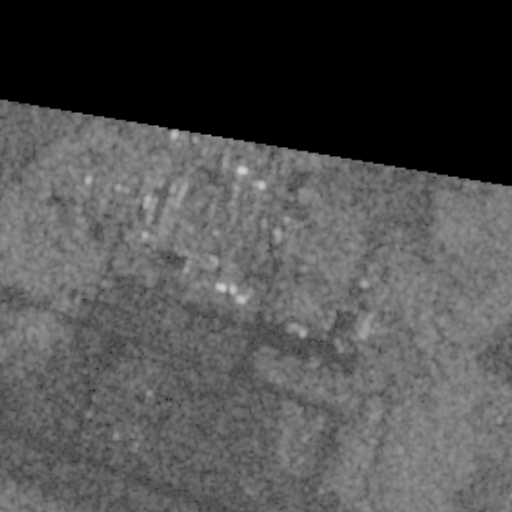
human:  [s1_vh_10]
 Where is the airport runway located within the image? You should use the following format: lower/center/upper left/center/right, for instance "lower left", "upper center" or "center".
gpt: The airport runway is located in the lower left of the image.
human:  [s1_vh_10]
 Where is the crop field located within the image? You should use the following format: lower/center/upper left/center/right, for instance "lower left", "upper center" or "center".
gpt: The crop field is located in the lower right of the image.
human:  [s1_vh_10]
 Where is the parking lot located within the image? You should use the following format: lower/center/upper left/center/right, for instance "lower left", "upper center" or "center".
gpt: The parking lot is located in the upper center of the image.
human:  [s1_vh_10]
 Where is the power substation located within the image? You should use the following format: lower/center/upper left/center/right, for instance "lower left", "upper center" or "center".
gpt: The power substation is located in the upper right of the image.
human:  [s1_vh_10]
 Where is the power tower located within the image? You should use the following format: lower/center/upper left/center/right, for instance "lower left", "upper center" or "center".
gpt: The power tower is located in the upper right of the image.
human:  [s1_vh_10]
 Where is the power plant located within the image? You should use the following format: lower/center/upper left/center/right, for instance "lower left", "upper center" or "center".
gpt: There is no power plant in the image.

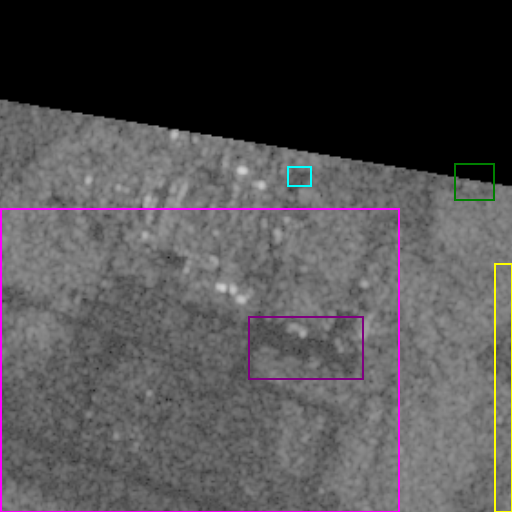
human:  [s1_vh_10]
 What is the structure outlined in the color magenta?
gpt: The structure outlined in magenta is an airport.
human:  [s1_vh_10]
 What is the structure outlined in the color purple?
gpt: The structure outlined in purple is an airport apron.
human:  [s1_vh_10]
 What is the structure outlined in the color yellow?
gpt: The structure outlined in yellow is a crop field.
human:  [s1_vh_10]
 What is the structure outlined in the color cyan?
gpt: The structure outlined in cyan is a parking lot.
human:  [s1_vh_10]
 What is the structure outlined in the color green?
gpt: The structure outlined in green is a power substation.
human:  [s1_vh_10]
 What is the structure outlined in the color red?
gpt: There is no red outline.